Interaction volume radius: 5 \u00c5
Interaction volume height: 35 \u00c5
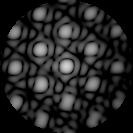
Disorder parameter: 0.1129